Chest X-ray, AP view. Patient: 51 years old, sex F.
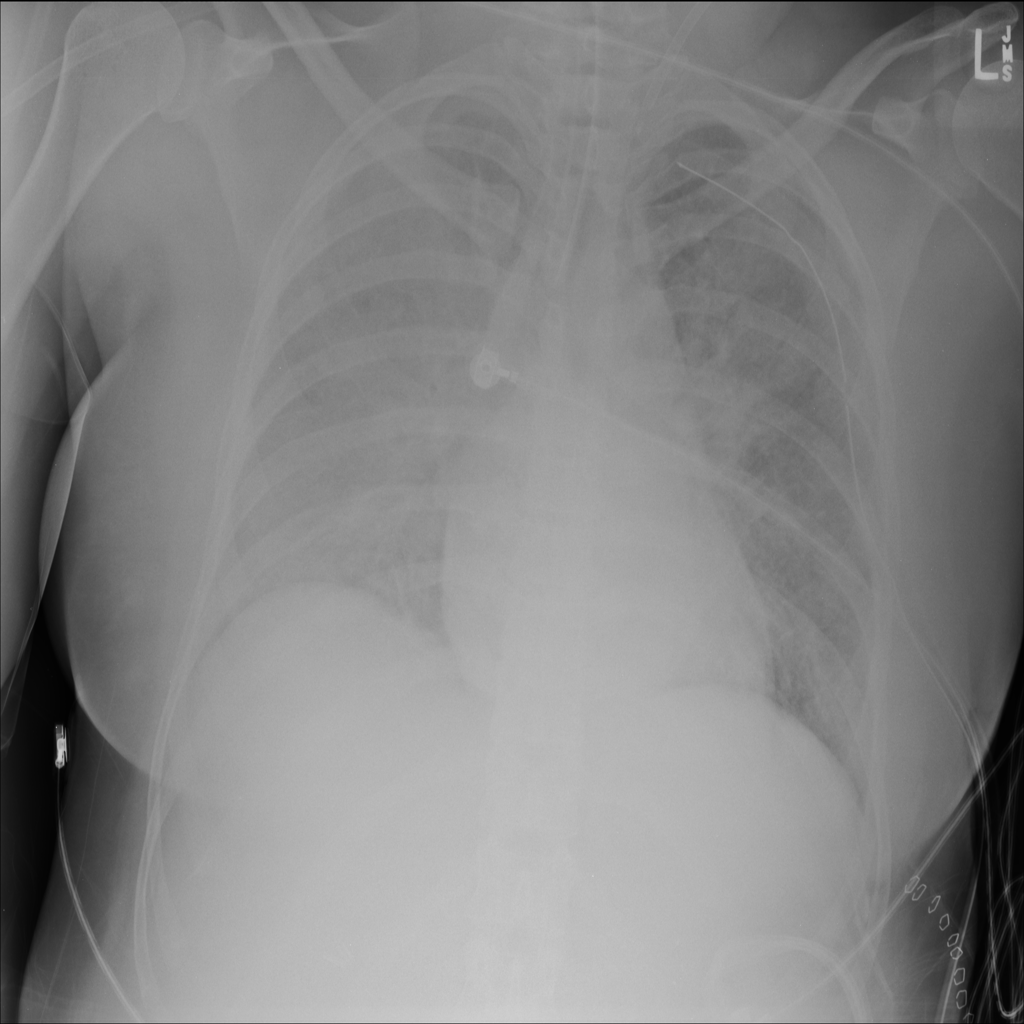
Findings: Edema, Infiltration